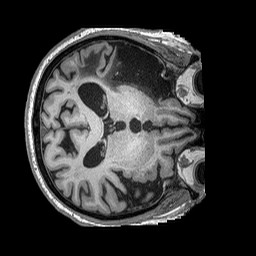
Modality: T1w
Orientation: axial
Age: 71
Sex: male
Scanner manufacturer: siemens
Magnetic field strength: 3 T
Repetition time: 2.53 s
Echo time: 0.00144 s